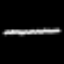
Label: squiggle